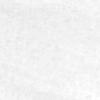
Label: no_change